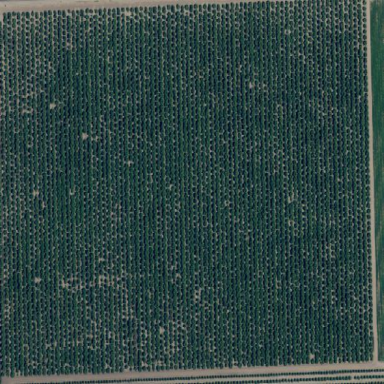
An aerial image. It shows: Almond orchard with rows of almond trees.